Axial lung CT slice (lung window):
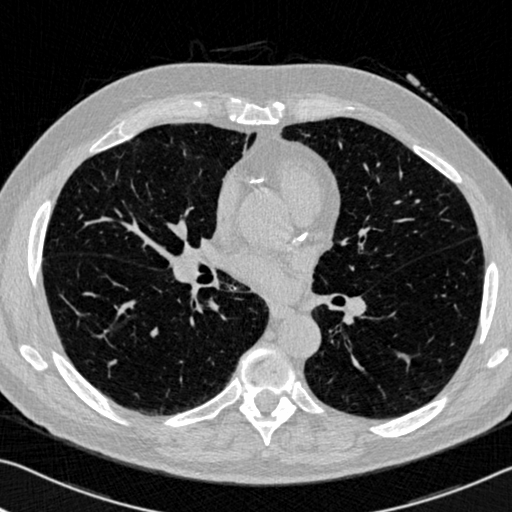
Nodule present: no